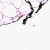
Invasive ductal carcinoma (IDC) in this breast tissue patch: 0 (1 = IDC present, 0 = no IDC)